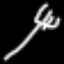
Label: fork